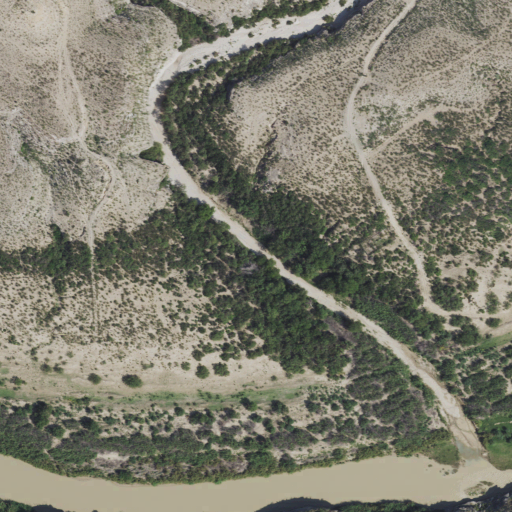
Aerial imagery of valley in Texas named Ramsey Canyon containing shrub, woody wetlands, and unknown